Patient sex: M
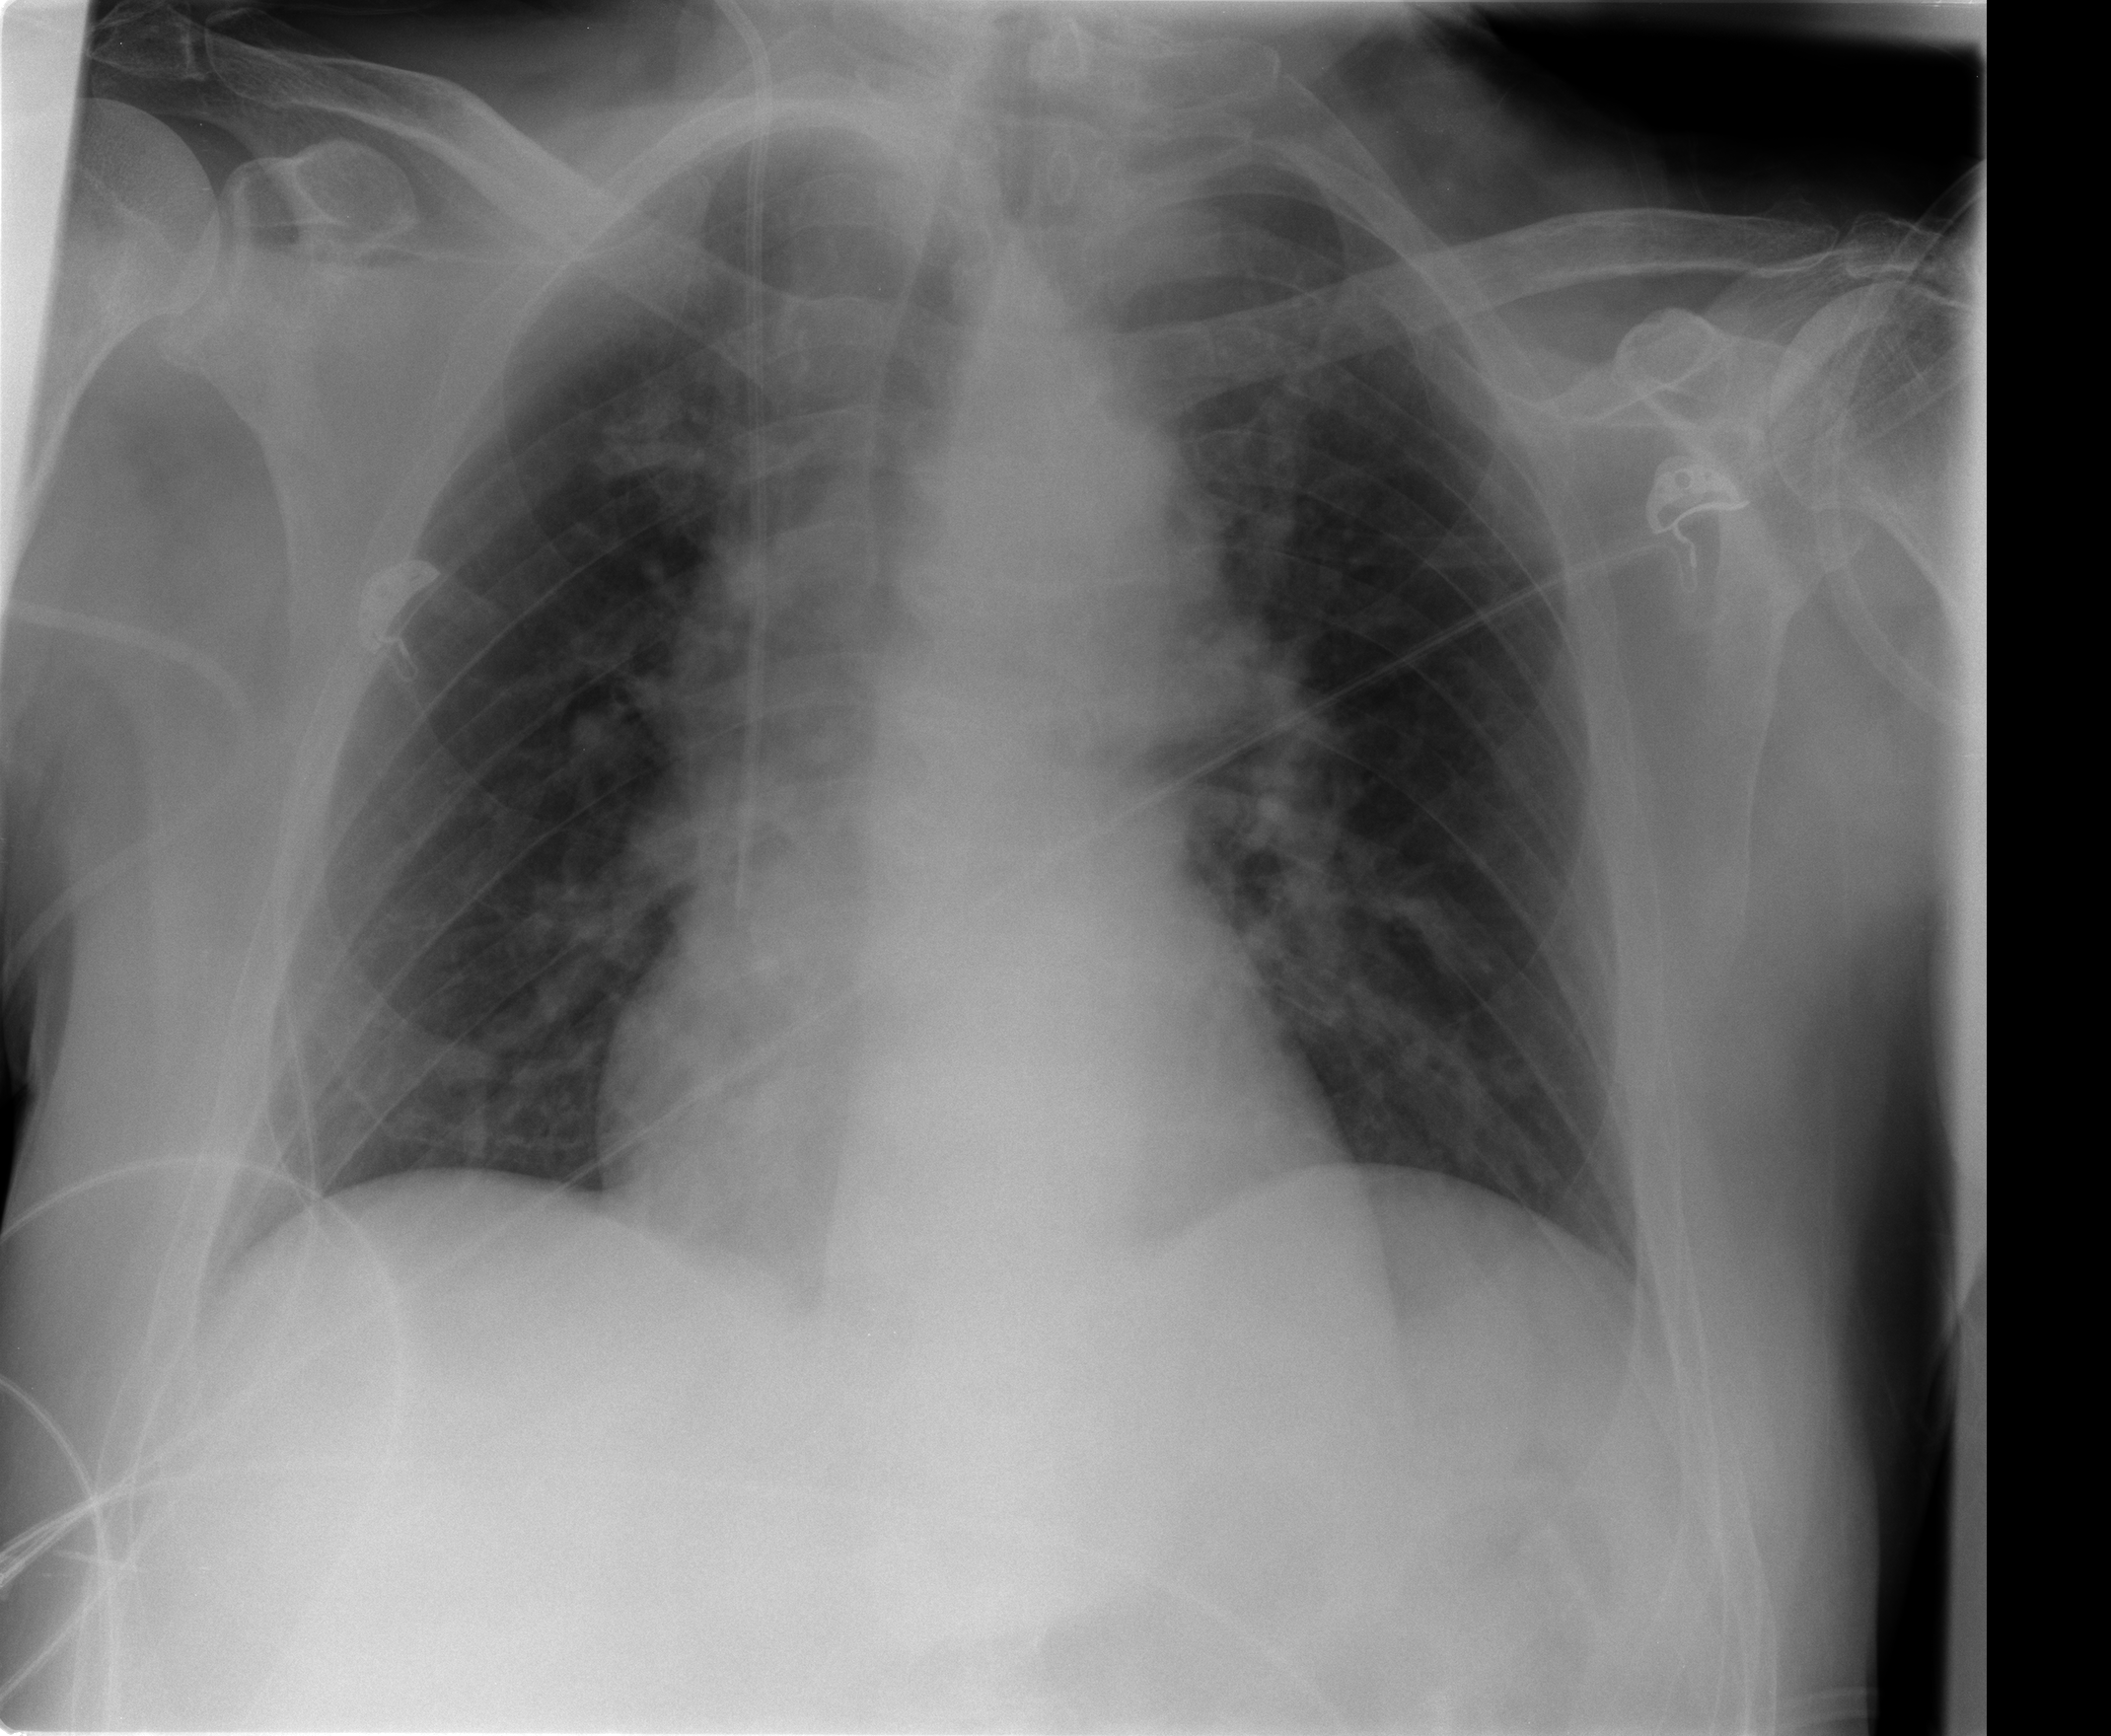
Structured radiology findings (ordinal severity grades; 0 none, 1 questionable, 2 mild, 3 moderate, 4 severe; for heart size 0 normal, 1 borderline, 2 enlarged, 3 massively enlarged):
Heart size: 0
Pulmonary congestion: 2
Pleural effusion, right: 0
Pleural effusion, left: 0
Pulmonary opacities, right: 0
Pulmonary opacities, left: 0
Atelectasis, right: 0
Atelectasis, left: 0